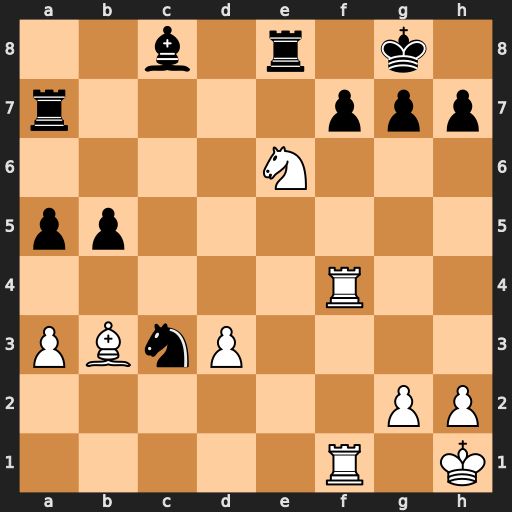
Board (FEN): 2b1r1k1/r4ppp/4N3/pp6/5R2/PBnP4/6PP/5R1K
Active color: w
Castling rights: -
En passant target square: -
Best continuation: Ng5 a4 Bxf7+